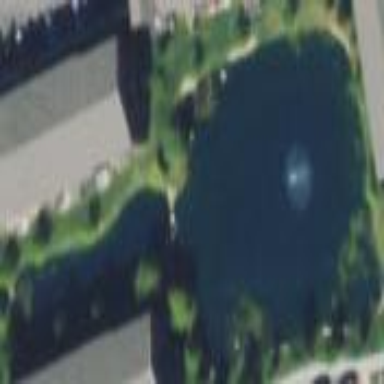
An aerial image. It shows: Serene pond surrounded by nature.